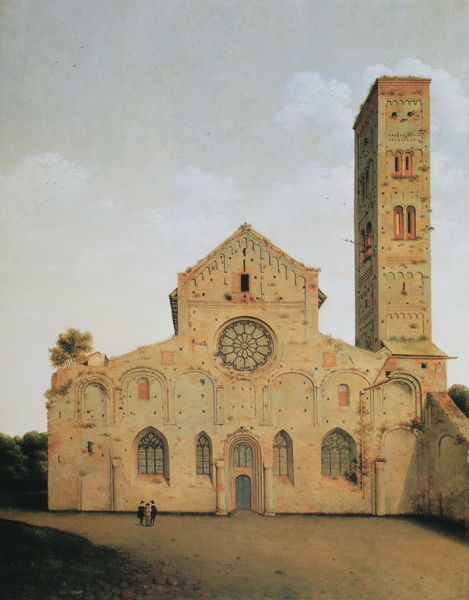
Titel: Fassade der Mariakerk in Utrecht
Künstler: Pieter Jansz. Saenredam
Standort: Lugano
Institution: Fondazione Thyssen-Bornemisza
Schlagwörter: baum, blau, gemälde, himmel, wolken, menschen, sand, fenster, gebäude, rose, beige, leute, steine, bild, kirche, personen, gotik, turm, fassade, italien, lehm, platz, figuren, eingang, rosette, spitzbogen, westen, lisenen, vorplatz, westfassade, fensterrose, synagoge, türm, portral, kurche, oilgemälde